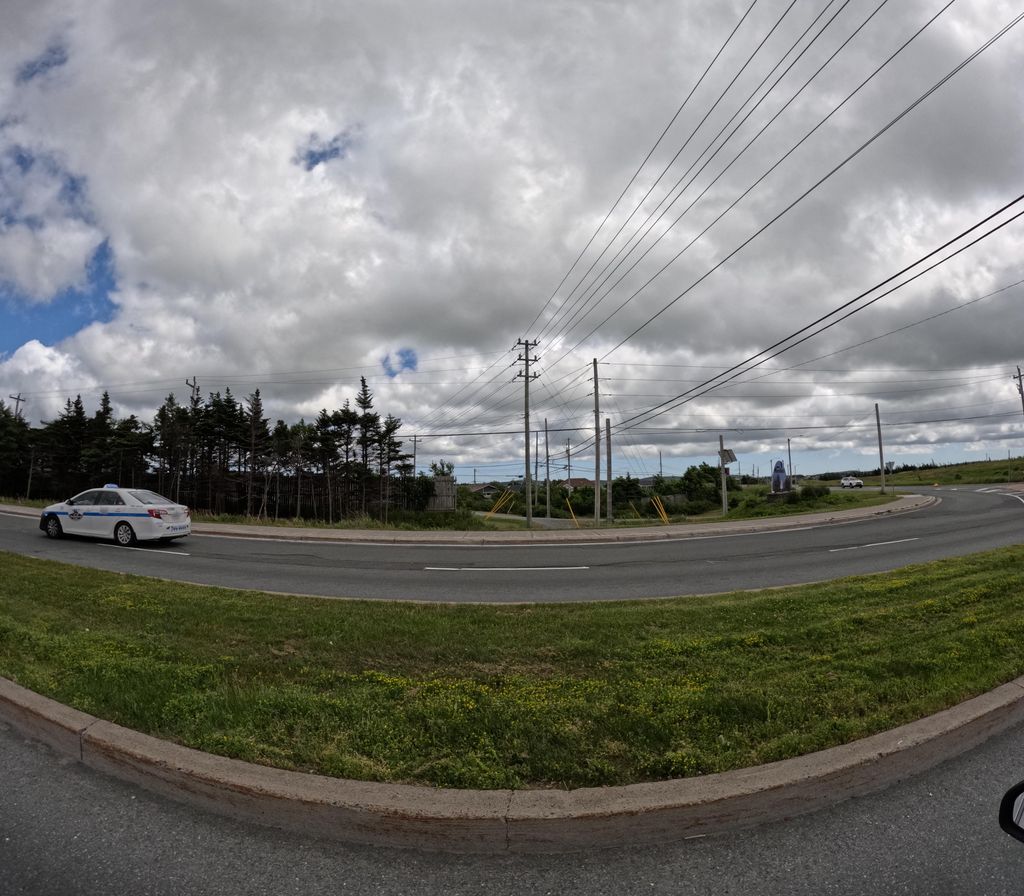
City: st_johns